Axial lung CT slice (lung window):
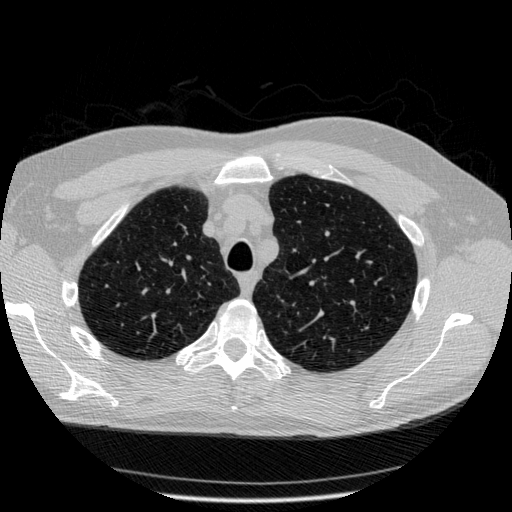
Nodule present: no